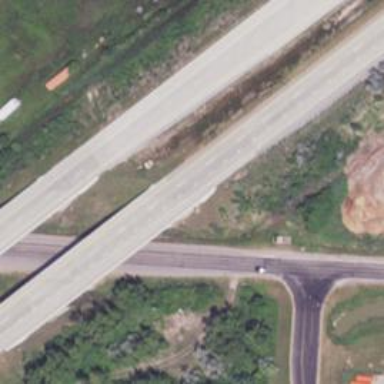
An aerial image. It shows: Motorway bridge.